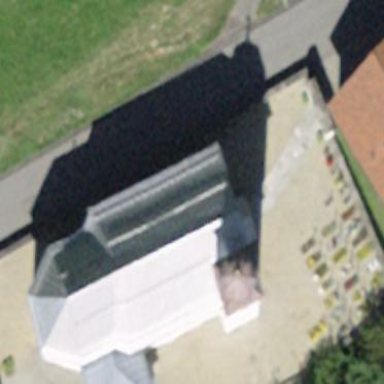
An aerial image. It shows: Building that serves as place of worship.